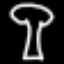
Label: mushroom